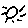
Label: sun